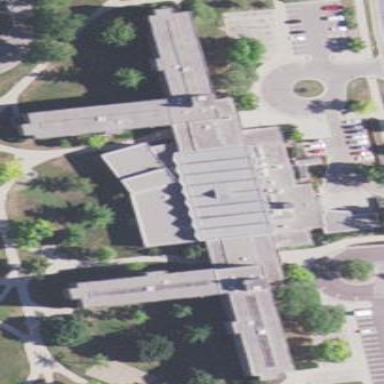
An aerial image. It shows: Dormitory building.